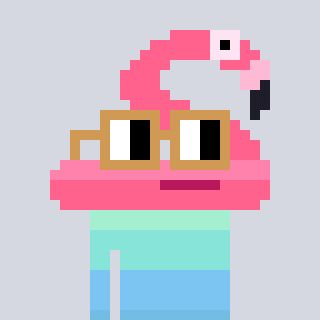
a pixel art character with square brown glasses, a flamingo-shaped head and a magenta-colored body on a cool background